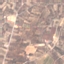
Land use / land cover: PermanentCrop